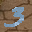
Label: 3